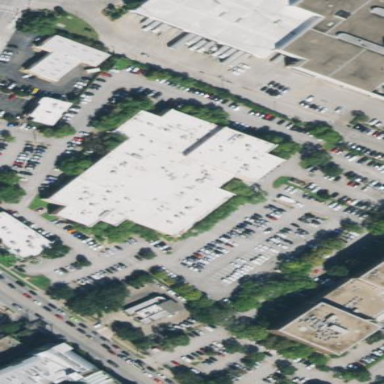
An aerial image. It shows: Government transportation office building.